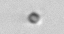
Label: nanoplankton_mix